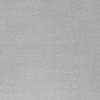
Atmospheric dust classification: dusty